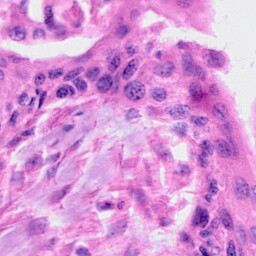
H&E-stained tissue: Cervix